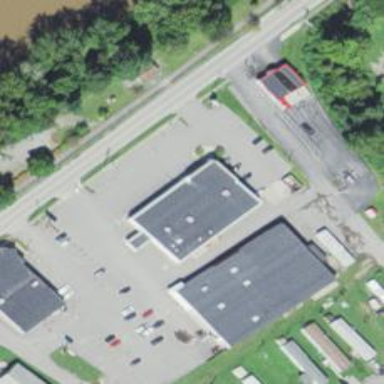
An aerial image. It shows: Part of the building is designated for retail.